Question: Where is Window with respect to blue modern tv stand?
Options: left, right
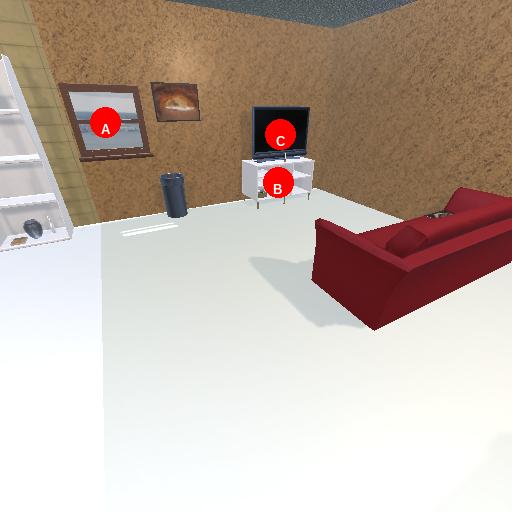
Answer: left